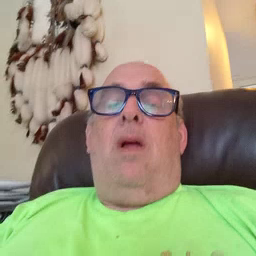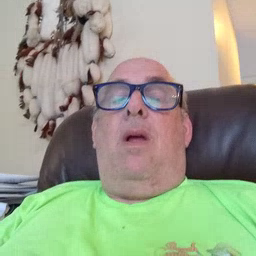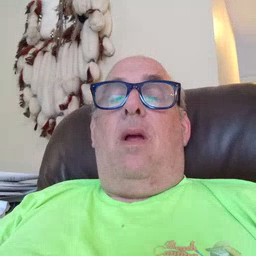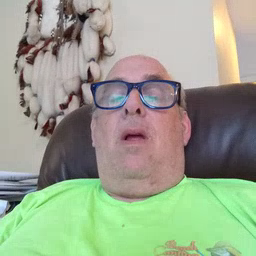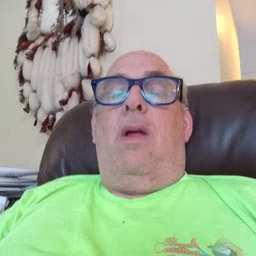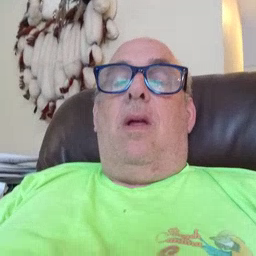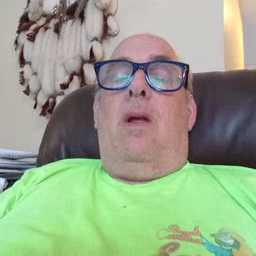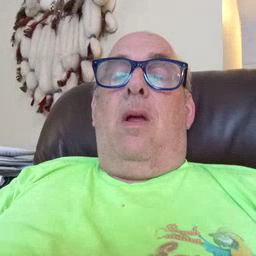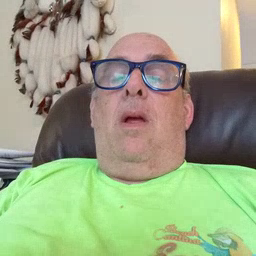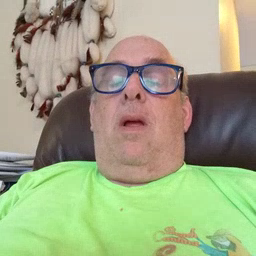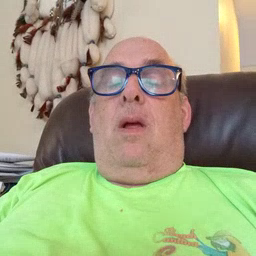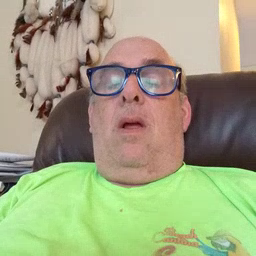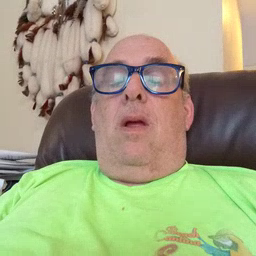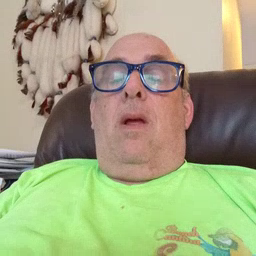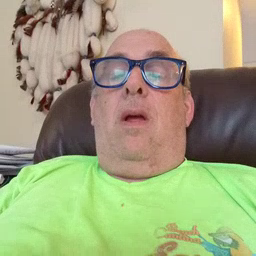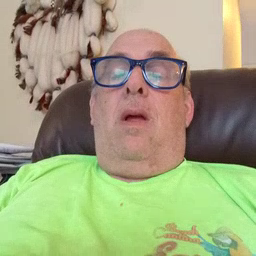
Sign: sad